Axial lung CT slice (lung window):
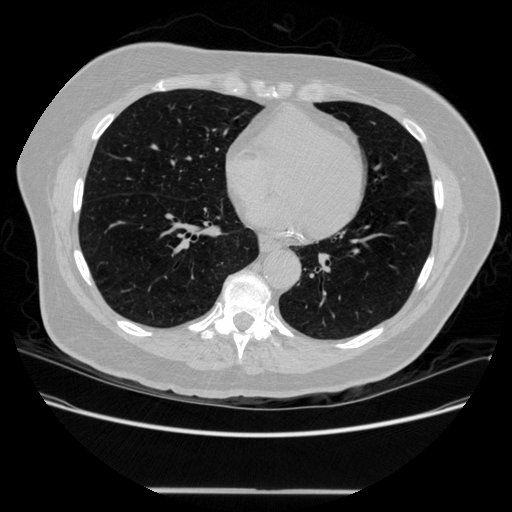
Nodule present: no